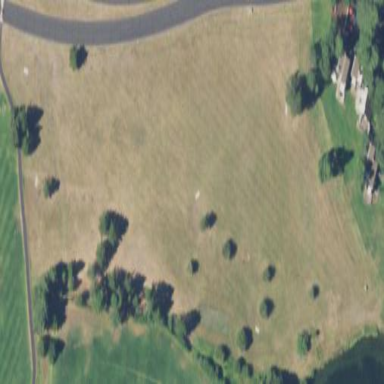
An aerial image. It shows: Disc golf pitch on leisure land.